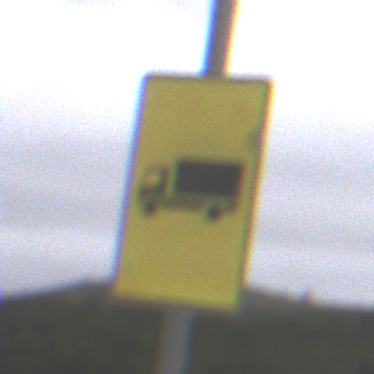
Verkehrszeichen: KFZZulaessigeGesamtmasse3Komma5TOhnePfeilsymbol
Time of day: Midday
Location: Outdoor (Nature)
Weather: Overcast
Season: NotSpecified
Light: Natural